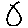
Label: circle